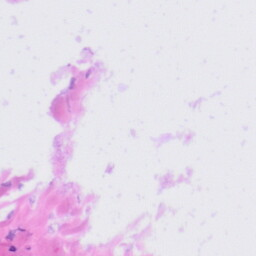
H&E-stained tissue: Tonsil